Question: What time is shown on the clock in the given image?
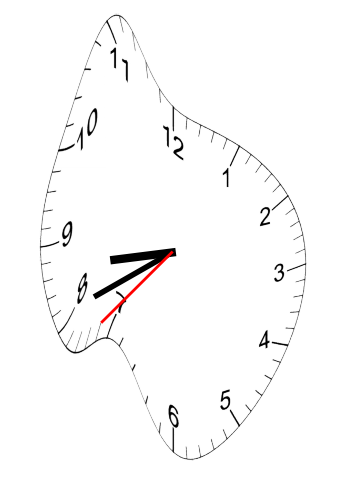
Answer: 08:40:37